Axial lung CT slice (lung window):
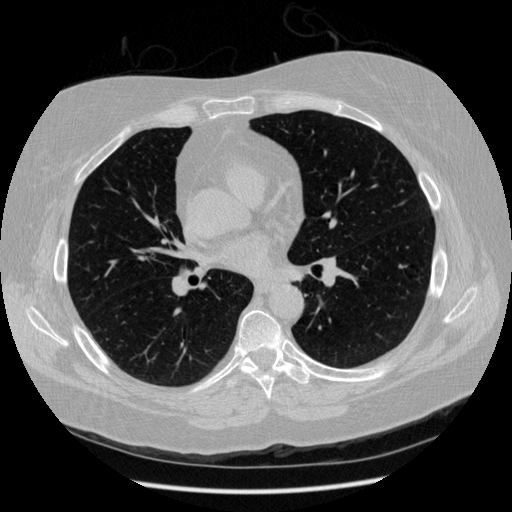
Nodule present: no